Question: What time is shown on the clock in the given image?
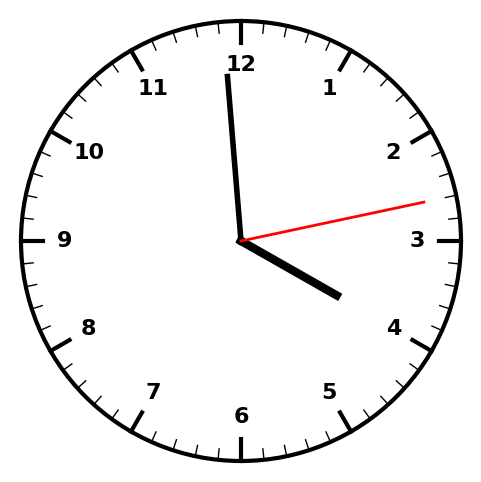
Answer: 03:59:13